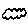
Label: cloud